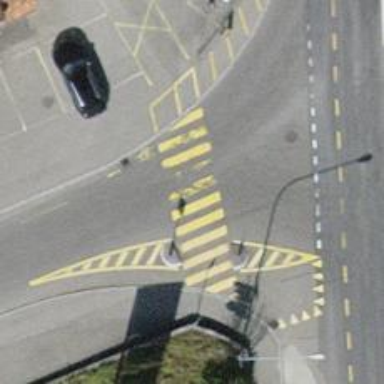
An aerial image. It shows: Marked zebra crossing on the road.